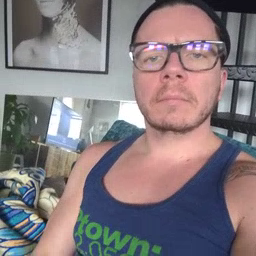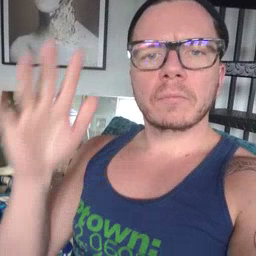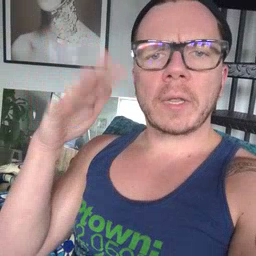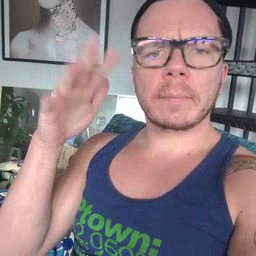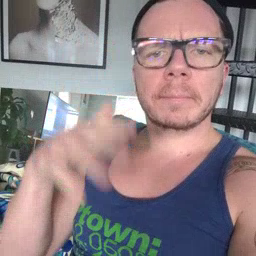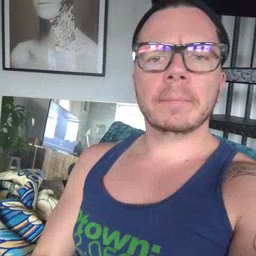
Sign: rain